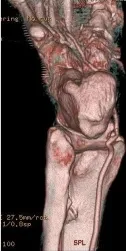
3D VR of the plantar arch arteries. VR images demonstrate the bony components and peripheral artery branches in the right foot.
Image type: radiology (ct)